八年级 · 度量几何学
所示的网格是正方形网格, 图形的各个顶点均为格点, 则 $\angle 1+\angle 2=$

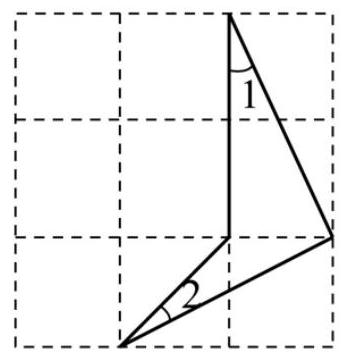
答案: $45^{\circ}$